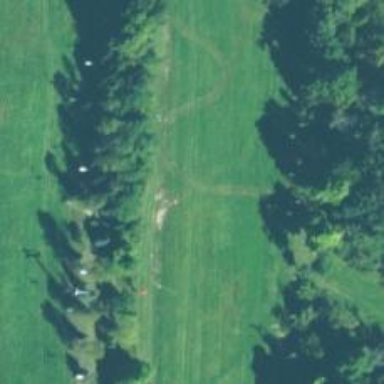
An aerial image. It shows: Intermediate difficulty ski slope.